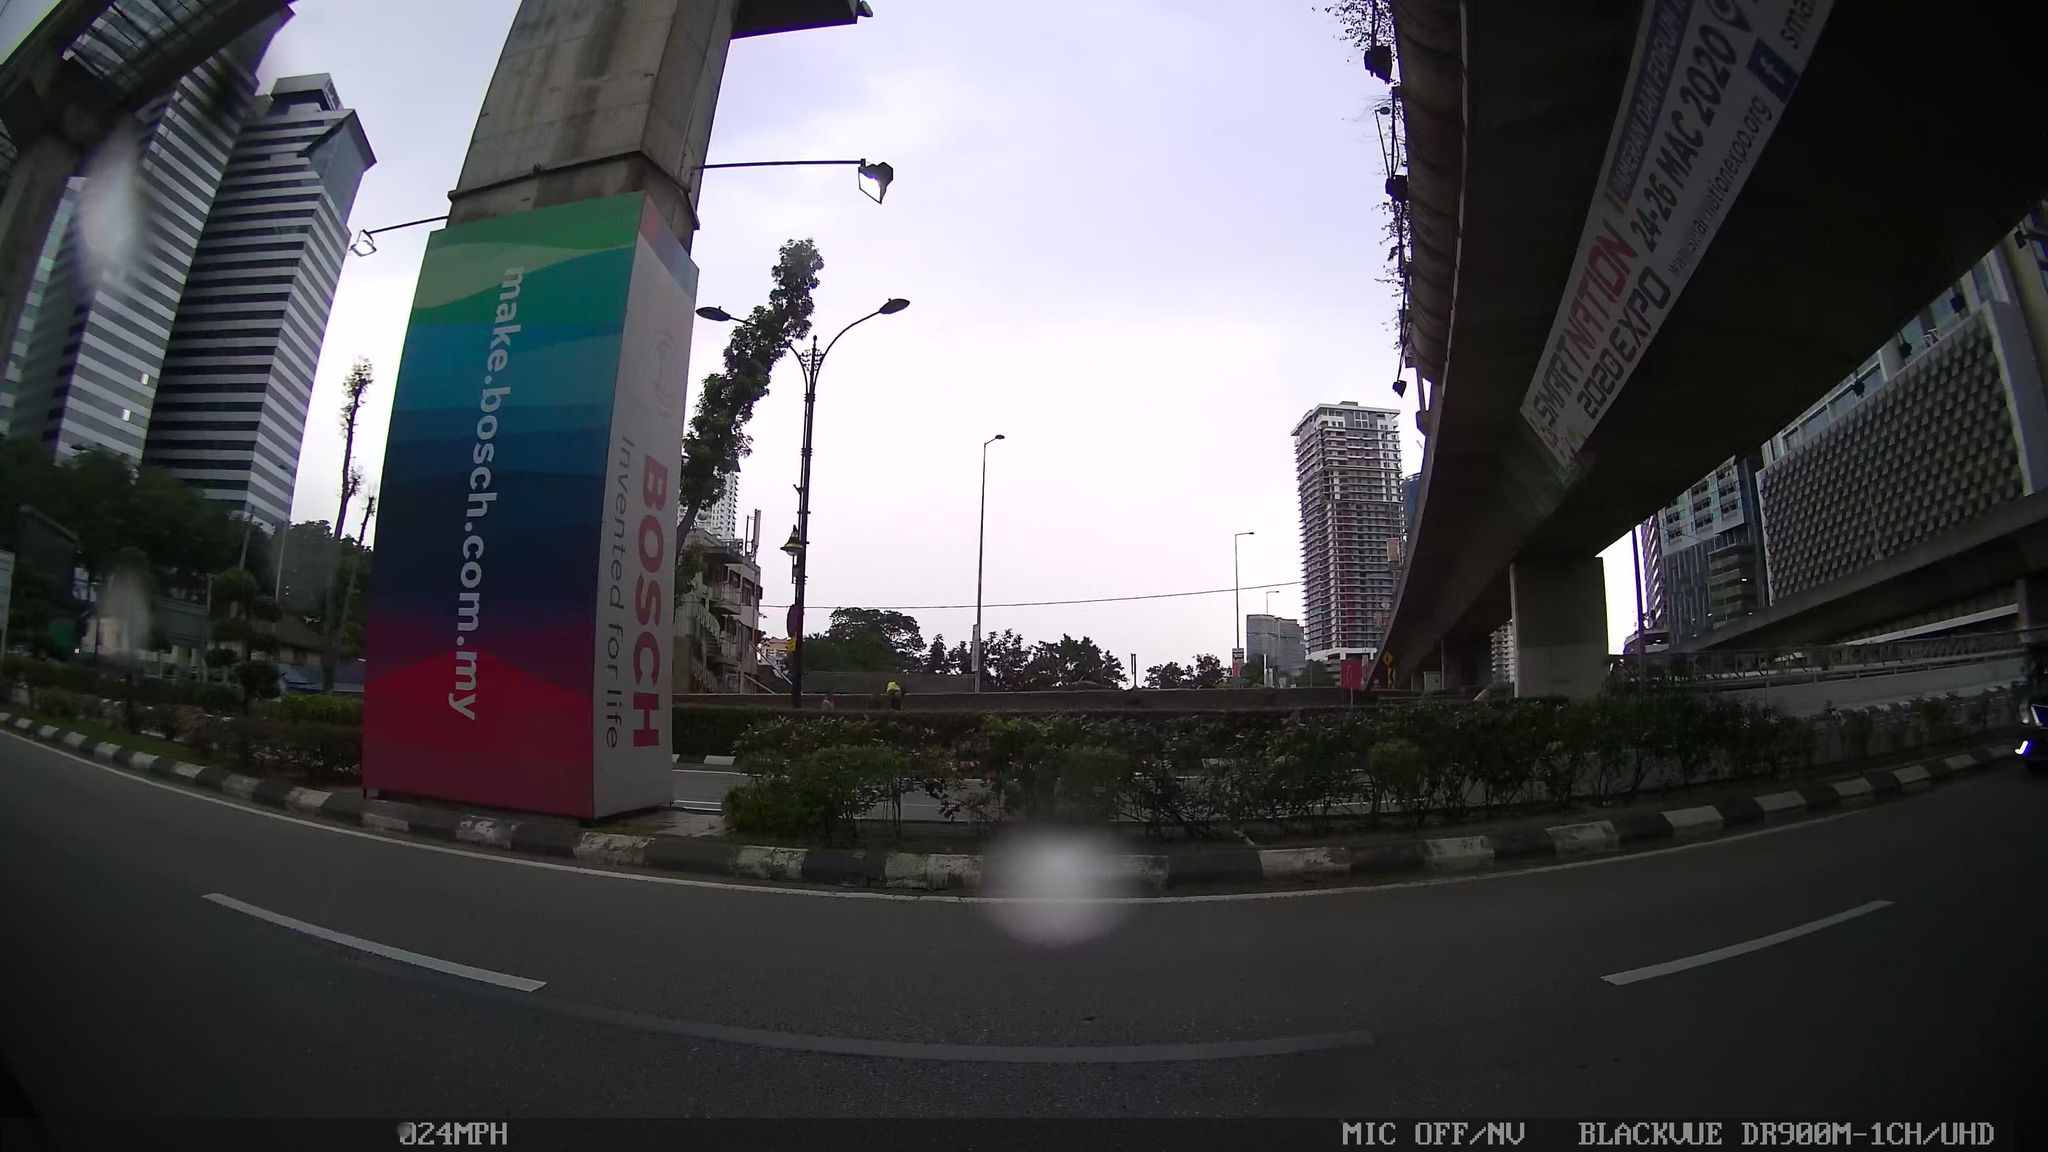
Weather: clear
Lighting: day
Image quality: good
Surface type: driving surface
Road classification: secondary
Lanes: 3
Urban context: urban centre
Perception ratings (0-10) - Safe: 3.69, Lively: 8.14, Beautiful: 2.25, Boring: 3.39, Depressing: 7.39, Wealthy: 7.39